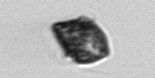
Label: Kryptoperidinium_triquetrum